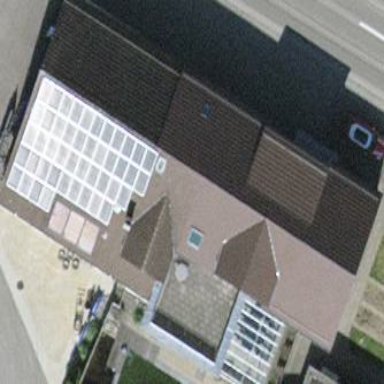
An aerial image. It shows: Terrace building with gabled roof.